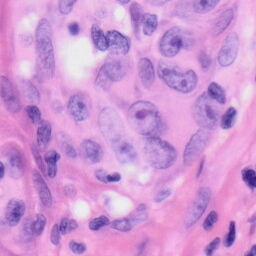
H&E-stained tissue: Skin